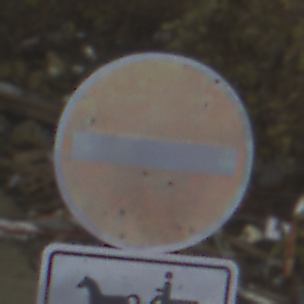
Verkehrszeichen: VerbotDerEinfahrt
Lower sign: MehrspurigeFahrzeugeFrei9
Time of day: MorningAfternoon
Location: Outdoor (Urban)
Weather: PartlyCloudy
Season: NotSpecified
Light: Natural